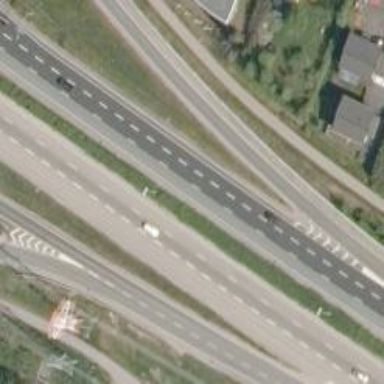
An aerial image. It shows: Asphalt road designated as trunk highway.